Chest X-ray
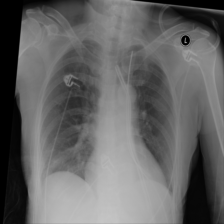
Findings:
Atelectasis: negative
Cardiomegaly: negative
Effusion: negative
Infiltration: negative
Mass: negative
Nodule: negative
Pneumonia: negative
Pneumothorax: negative
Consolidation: negative
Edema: negative
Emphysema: negative
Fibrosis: negative
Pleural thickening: negative
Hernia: negative